Question: I have a table with with four fileds as shown in figure
'''
Semester | Exam Status | GPA | Fee Status
'''
My question is that: When I change the value in 'Exam_Status' the 'Select tag->' is not cleared then 'G.P.A' field can be removed on this, and when I select 'Cleared' it can show me 'G.P.A' field.

HTML code which generate folloing piture output is following
'''
<table cellspacing="0" cellpadding="0" border="0">
<thead>
<tr>
<th>Semester</th>
<th>Cleared/Not Cleaerd</th>
<th>G.P.A</th>
<th>Fee Status</th>
</tr>
</thead>
<tbody>
<script type="text/javascript"></script>
<tr>
<td>1<sup>st</sup> Semester</td>
<td>
<select name="fexam_status" id="waqas">
<option selected="selected">Select Here</option>
<option value="Cleared">Cleared</option>
<option value="Not Cleared">Not Cleared</option>
</select>
</td>
<td>
<div class="gpa" id="work">
<div class="right">
<input class="spin-dec" type="text" name="fgpa" value="3.00" min="1.00" max="4.00" />
</div>
</div>
</td>
<td>
<select name="ffee_status">
<option value="Cleared">Cleared</option>
<option value="Not Cleared">Not Cleared</option>
</select>
<a class="deleteRow" style="margin-left: 10px;"><img src="gfx/deletered.png" /></a>
</td>
</tr>
<tr>
<td>2<sup>nd</sup> Semester</td>
<td>
<select name="sexam_status">
<option selected="selected" value="Cleared">Cleared</option>
<option value="Not Cleared">Not Cleared</option>
</select>
</td>
<td>
<div class="gpa">
<div class="right">
<input class="spin-dec" type="text" name="sgpa" value="3.00" min="1.00" max="4.00" />
</div>
</div>
</td>
<td>
<select name="sfee_status">
<option selected="selected" value="Cleared">Cleared</option>
<option value="Not Cleared">Not Cleared</option>
</select>
<a class="deleteRow" style="margin-left: 10px;"><img src="gfx/deletered.png" /></a>
</td>
</tr>
<tr>
<td>3<sup>rd</sup> Semester</td>
<td>
<select name="texam_status">
<option selected="selected" value="Cleared">Cleared</option>
<option value="Not Cleared">Not Cleared</option>
</select>
</td>
<td>
<div class="gpa">
<div class="right">
<input class="spin-dec" type="text" name="tgpa" value="3.00" min="1.00" max="4.00" />
</div>
</div>
</td>
</tr>
</tbody>
</table>
'''
and similarly when i select -> not cleared it can show me a input tag insteat of SELECT TAG in FEE STATUS
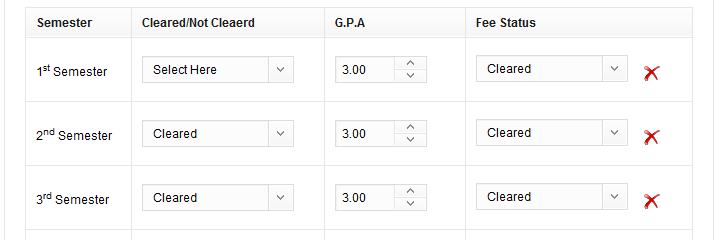
Answer: Here's a quick solution:
<URL>
It currently only works for the Cleared/Not Cleared drop downs, not for the Fee drop downs, but you get the point. The only change to your HTML code was that I added the "examStatus" class to the select elements to be able to treat them all in a unified way.